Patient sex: M
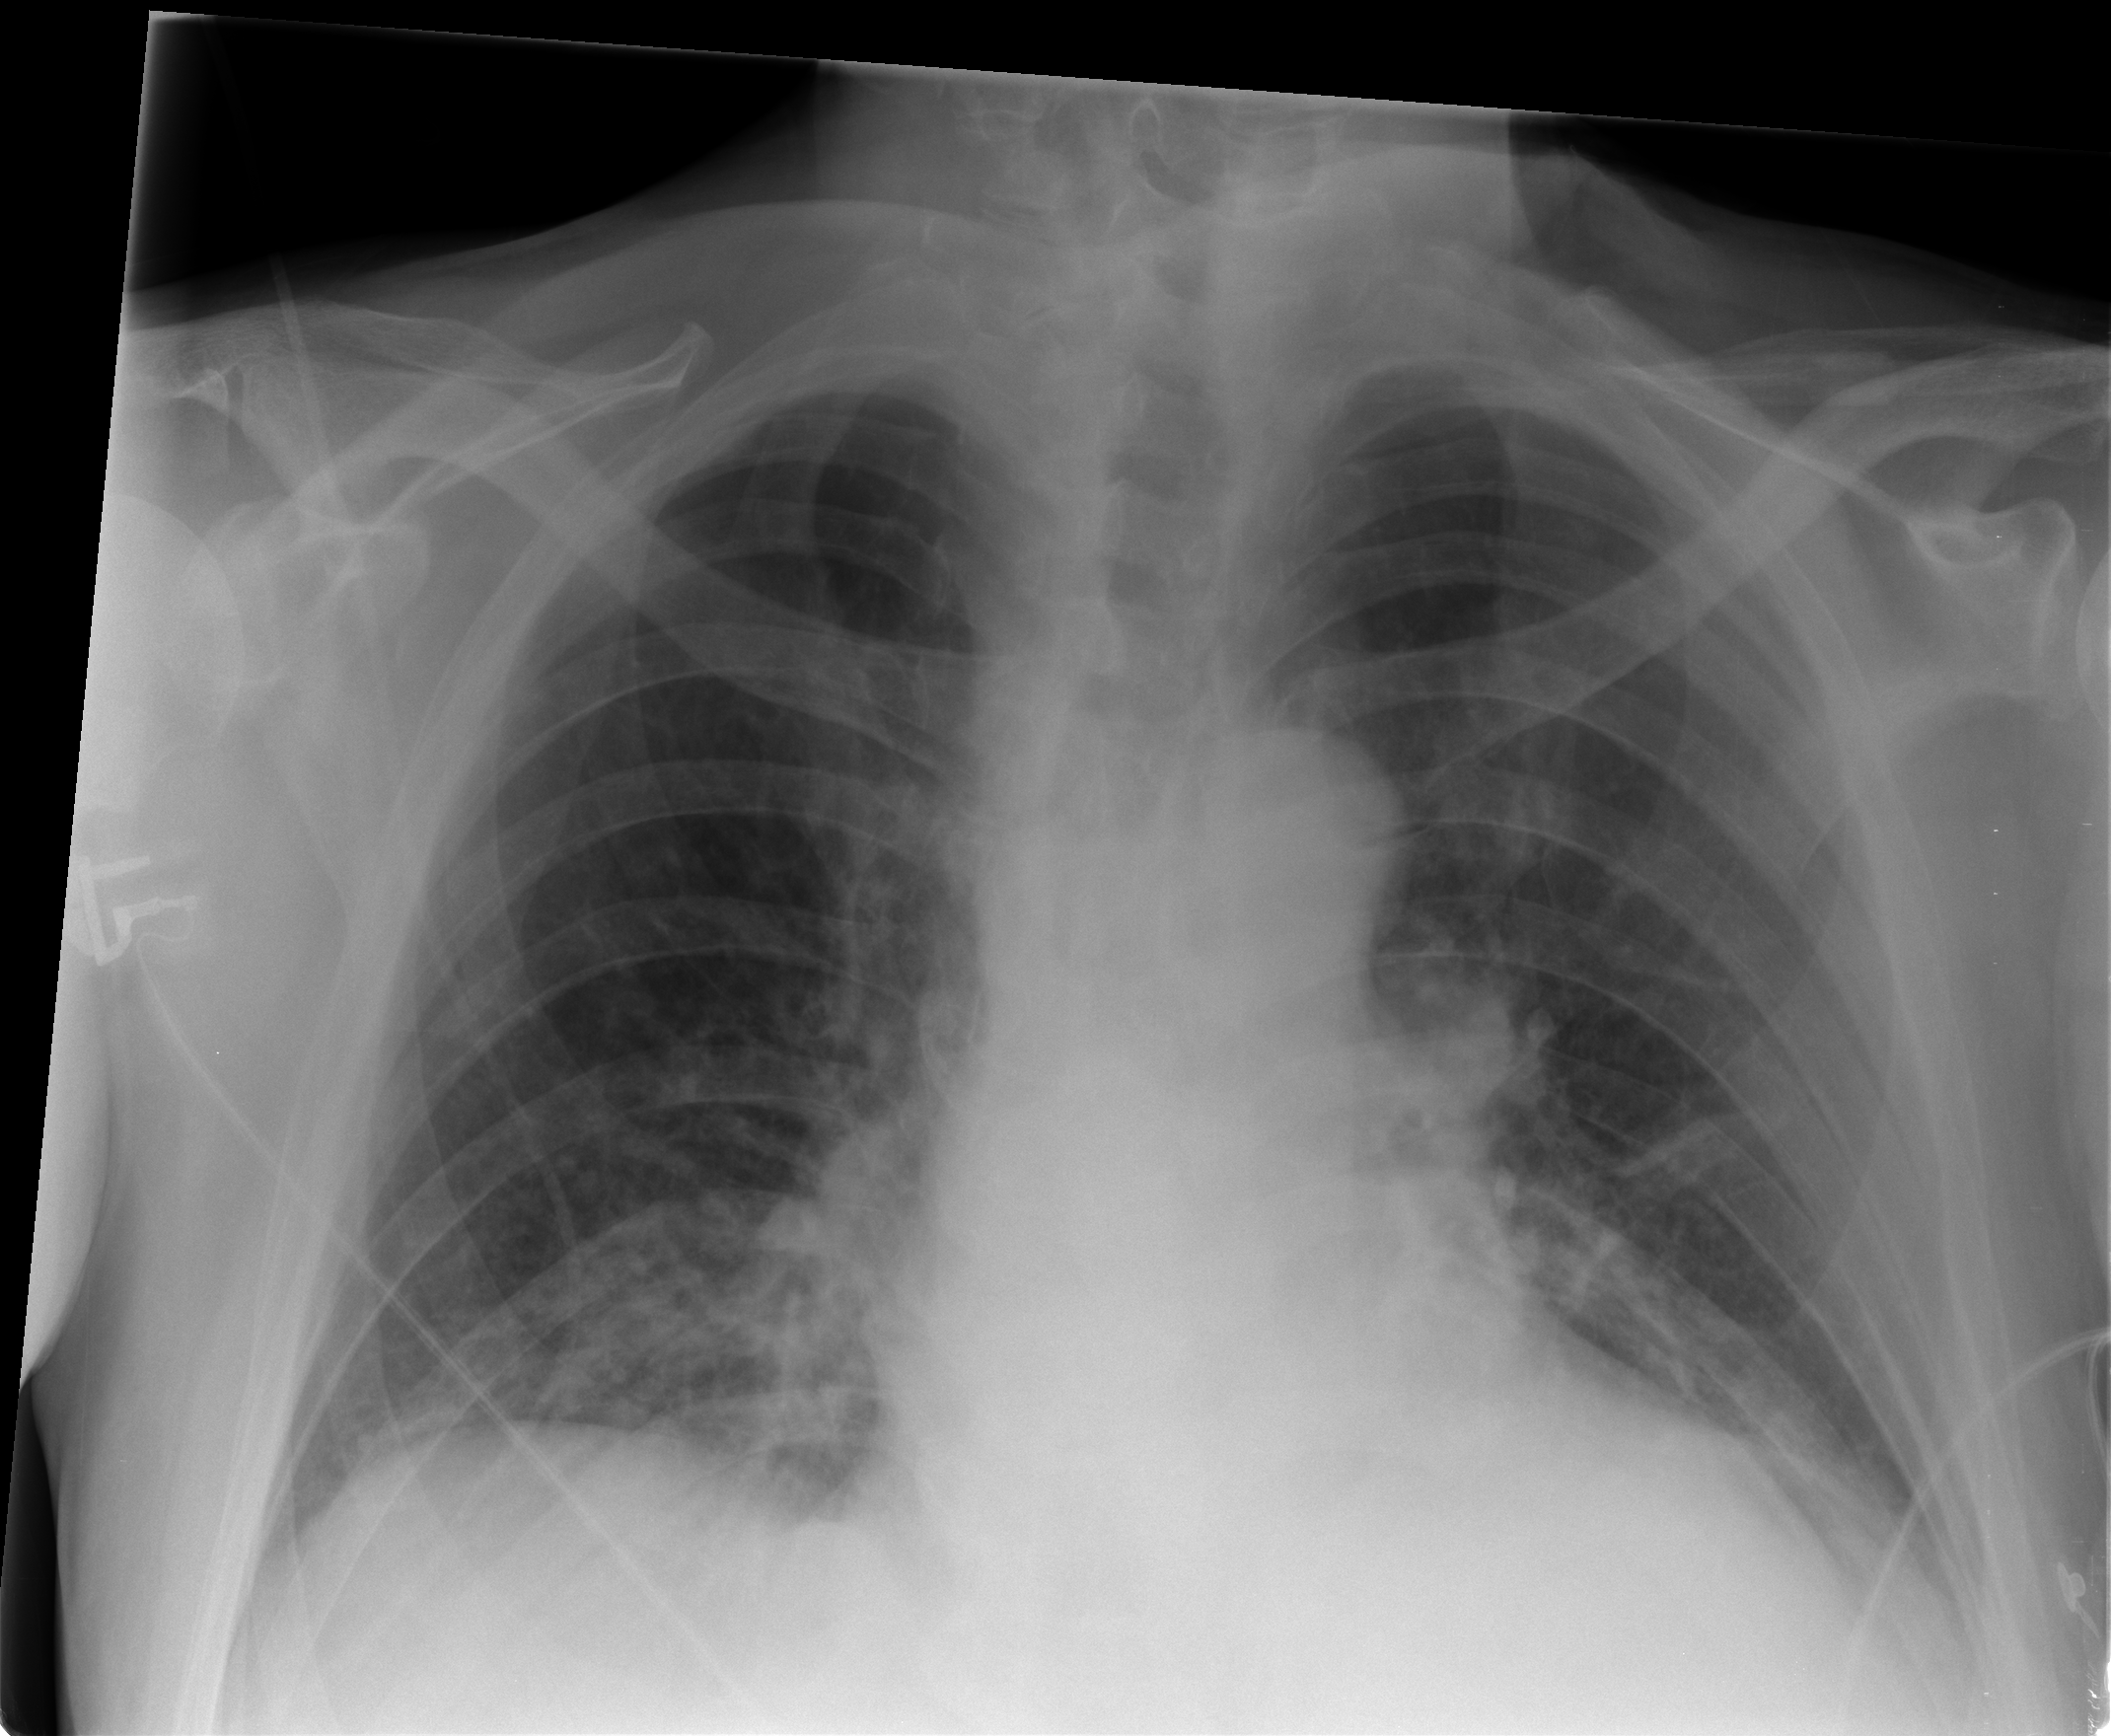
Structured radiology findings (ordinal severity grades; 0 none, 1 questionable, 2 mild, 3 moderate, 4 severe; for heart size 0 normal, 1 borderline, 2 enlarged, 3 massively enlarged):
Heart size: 0
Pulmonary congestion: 0
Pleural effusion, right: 0
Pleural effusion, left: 0
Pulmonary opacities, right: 1
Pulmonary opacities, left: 0
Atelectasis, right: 2
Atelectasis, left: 2